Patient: sex M, age 44
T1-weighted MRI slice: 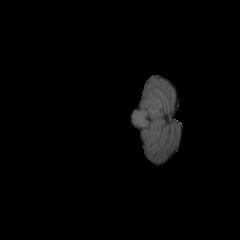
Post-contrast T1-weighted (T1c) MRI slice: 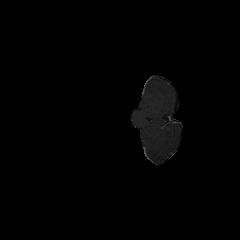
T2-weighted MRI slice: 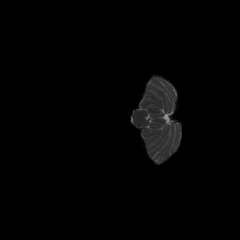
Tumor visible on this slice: no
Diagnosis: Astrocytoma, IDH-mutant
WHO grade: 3